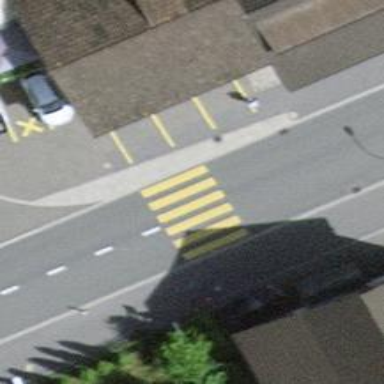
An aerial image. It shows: Zebra crossing on the road.